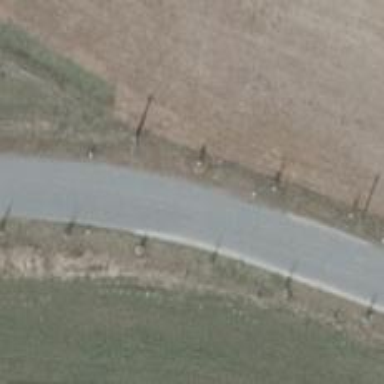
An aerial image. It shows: Tertiary road with asphalt surface.